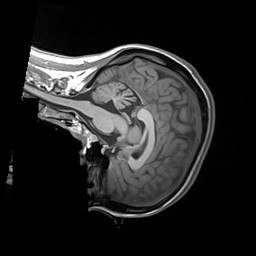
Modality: T1w
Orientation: sagittal
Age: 27
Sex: female
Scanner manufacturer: siemens
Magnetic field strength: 3 T
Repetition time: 1.55 s
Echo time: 0.00234 s